Interaction volume radius: 5 \u00c5
Interaction volume height: 15 \u00c5
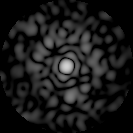
Disorder parameter: 0.892